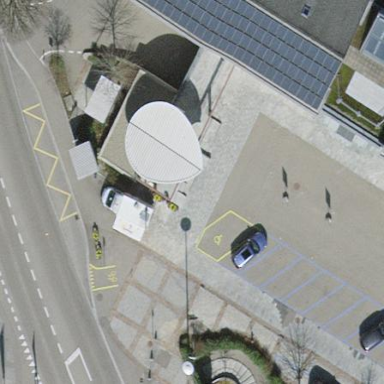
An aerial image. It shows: Diagonal street-side parking available in the area.